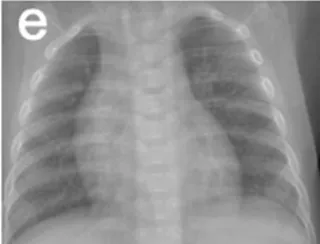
(e) Chest roentgenograms in regular follow-up visit showed no infiltrates and opacities.
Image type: radiology (x_ray)